Question: I'm looking for the command and options to convert images (png, jpeg, whatever...) to 1bit/px bitmap image (similar to what happen when in photoshop when you convert it to bitmap). See example below
I'd like to do it programatically from within a rails app (e.g. RMagick or through ImageMagick)

The following works :
'''
convert yo.jpg -remap pattern:gray30 mono.gif
'''
but I' like to understand better what's happening, compared to what phosotsohp would do in that case; considering the many possibilities explained <URL>
In the end what I want to do is to have this "effect", and to enlarge the image without ending up with a blurry effect
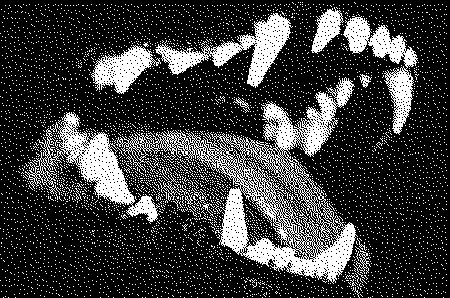
Answer: Perhaps you just need to look at the <URL> covering quantization and dithering, which I think is exactly what you're asking. Is it?
Ok - to make sure you don't get blurring when resizing, you will need to retain a copy of the original image (i.e. before half-toning or dithering or whatever). Then when you need to resize, do the resize (up or down, with suitable interpolator) on a copy of the original image, then repeat the monochrome conversion on this resized copy of the original to get your resized monochrome.
- following your latest comment, try something like this:
'''
convert yo.jpg -colorspace Gray -ordered-dither h4x4a -scale 2000x2000 mono.png
'''